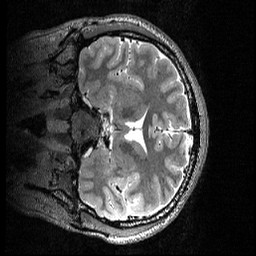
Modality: T2w
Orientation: coronal
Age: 24
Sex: male
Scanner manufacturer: siemens
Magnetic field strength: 3 T
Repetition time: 3.2 s
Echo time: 0.56 s